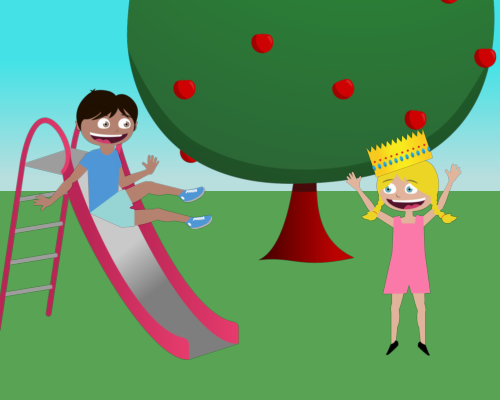
there is an apple tree with a cheering woman in front of it  she is holding a tennis racket and is wearing a crown  left of the tree is a slide with a happy boy sliding down it